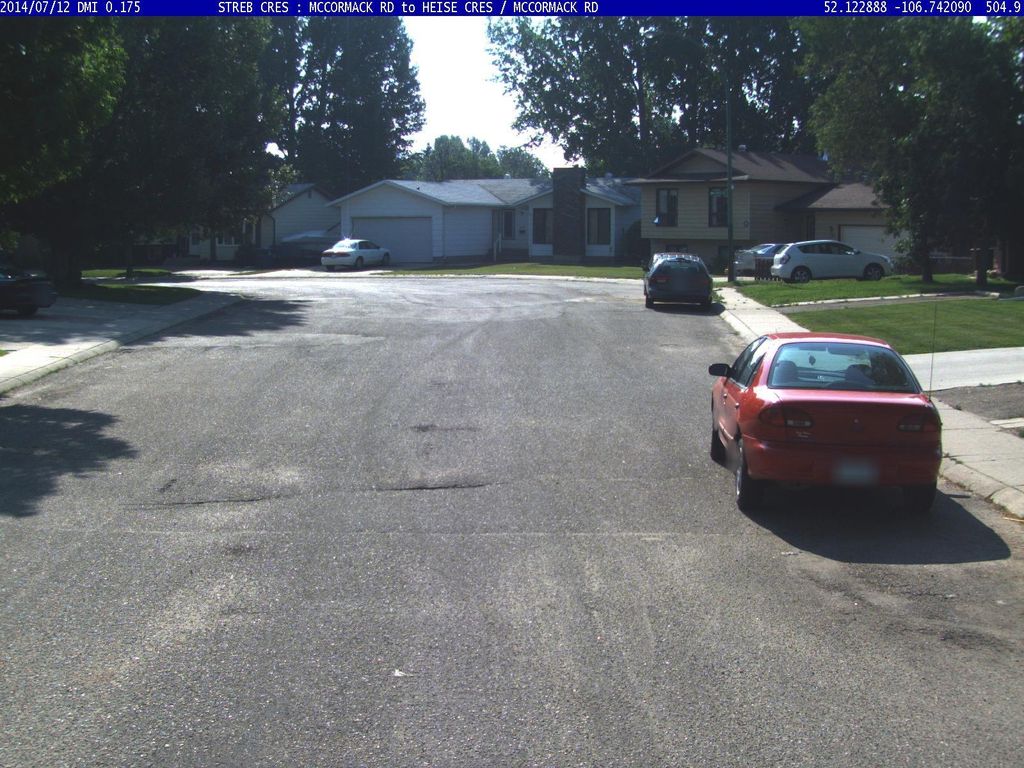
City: saskatoon